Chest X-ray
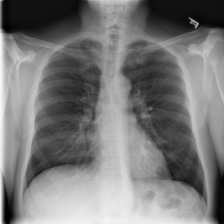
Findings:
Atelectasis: negative
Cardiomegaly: negative
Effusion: negative
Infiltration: negative
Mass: negative
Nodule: negative
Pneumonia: negative
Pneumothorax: negative
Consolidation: negative
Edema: negative
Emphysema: negative
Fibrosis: negative
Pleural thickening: negative
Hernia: negative